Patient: sex F, age 49
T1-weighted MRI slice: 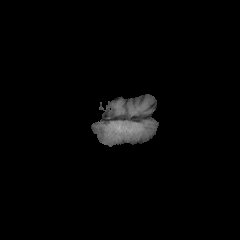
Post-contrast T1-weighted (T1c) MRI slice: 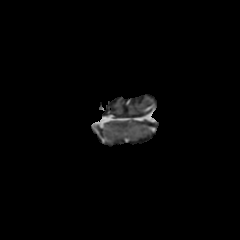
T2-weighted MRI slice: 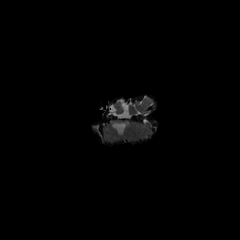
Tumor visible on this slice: yes
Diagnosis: Glioblastoma, IDH-wildtype
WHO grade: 4